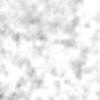
Label: no_change